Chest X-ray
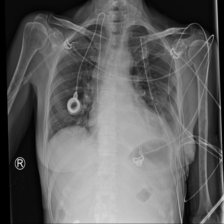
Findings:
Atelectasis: positive
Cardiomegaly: negative
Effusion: negative
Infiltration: negative
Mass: negative
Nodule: negative
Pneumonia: negative
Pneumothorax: negative
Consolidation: negative
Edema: negative
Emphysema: negative
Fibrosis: negative
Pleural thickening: negative
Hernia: negative